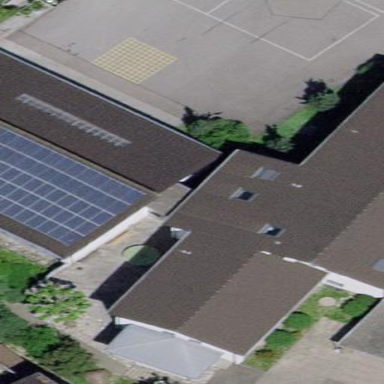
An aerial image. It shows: School building.